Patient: sex F, age 60
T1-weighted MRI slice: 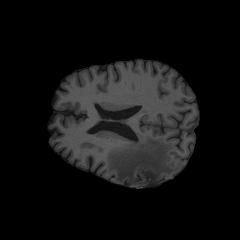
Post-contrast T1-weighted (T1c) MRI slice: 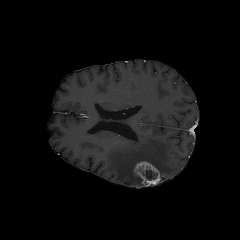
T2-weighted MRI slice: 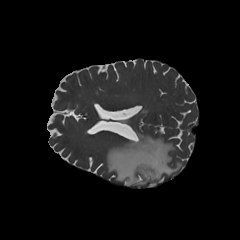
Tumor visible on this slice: yes
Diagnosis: Glioblastoma, IDH-wildtype
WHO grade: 4